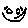
Label: smiley face